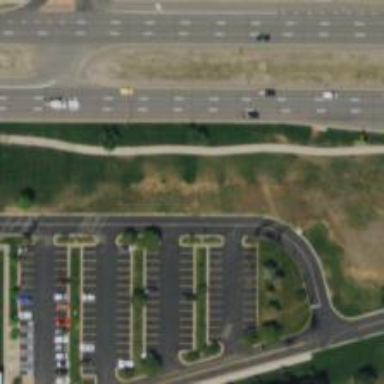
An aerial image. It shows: Parking space is available.